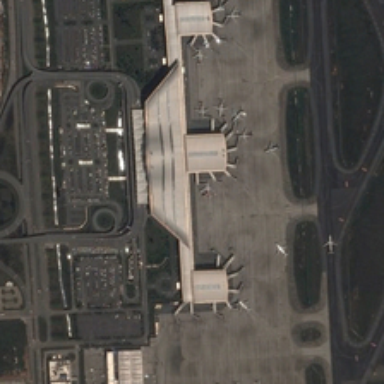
There is an airport in one corner of two crossed roads  which has some planes parked near a star like building .